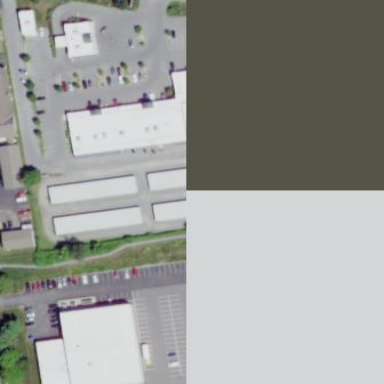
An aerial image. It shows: Storage rental shop.